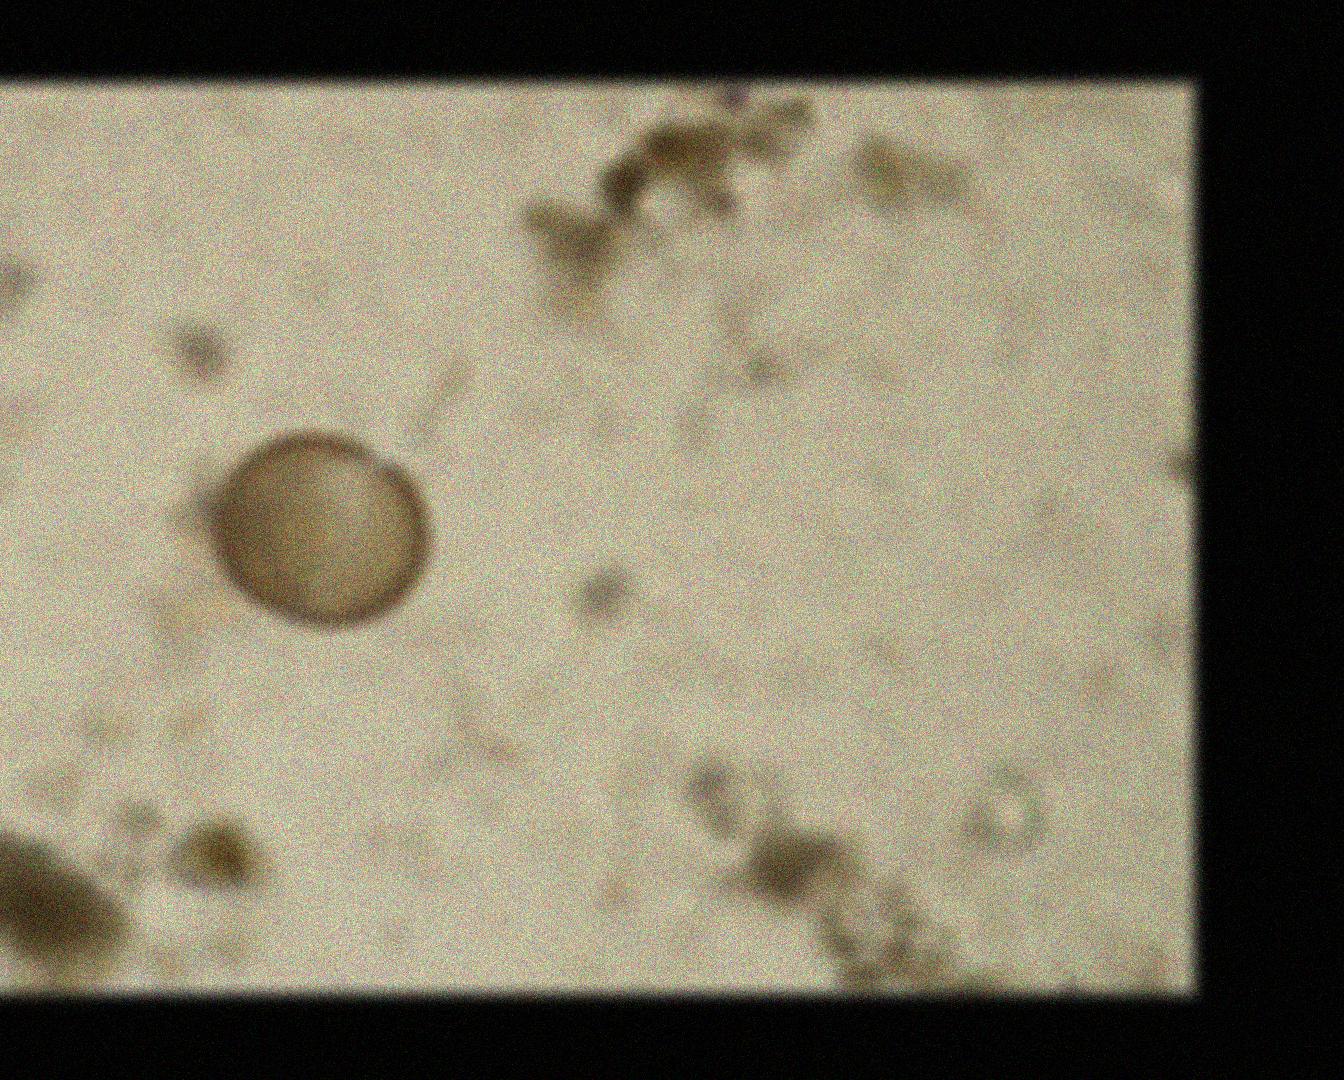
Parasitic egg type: Hymenolepis diminuta